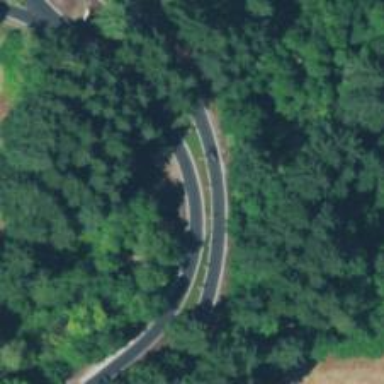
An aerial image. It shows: Tertiary road passing over bridge.